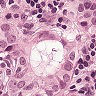
Metastatic tissue present: yes